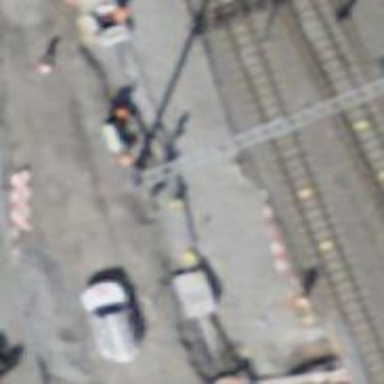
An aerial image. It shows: Railway signal.